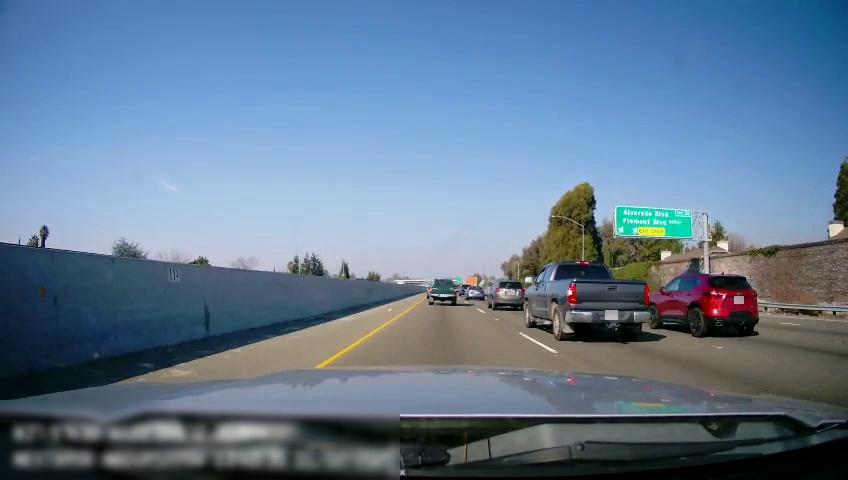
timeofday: Day
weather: Sunny
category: Drivable Space
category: Vehicles | Truck
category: Vehicles | SUV
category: Vehicles | Car
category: Vehicles | SUV
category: Vehicles | Truck
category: Vehicles | SUV
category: Lanes | Alternate Lane
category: Lanes | Current Lane
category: Lanes | Alternate Lane
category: Lanes | Alternate Lane
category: Traffic | Signs